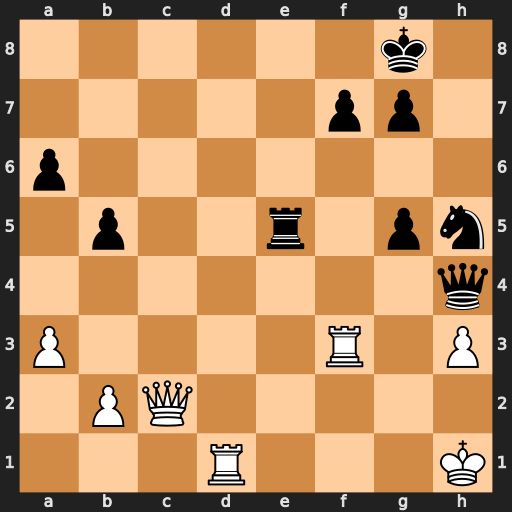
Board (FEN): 6k1/5pp1/p7/1p2r1pn/7q/P4R1P/1PQ5/3R3K
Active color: w
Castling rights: -
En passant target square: -
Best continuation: Rd8+ Re8 Rxe8#